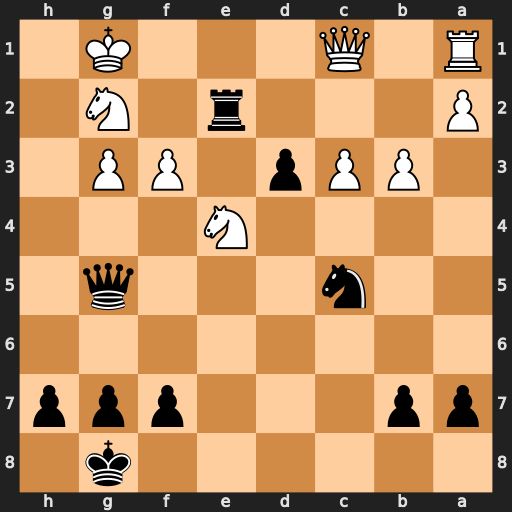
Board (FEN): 6k1/pp3ppp/8/2n3q1/4N3/1PPp1PP1/P3r1N1/R1Q3K1
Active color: b
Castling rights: -
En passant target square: -
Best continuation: Nxe4 Qxg5 Nxg5